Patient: sex M, age 74
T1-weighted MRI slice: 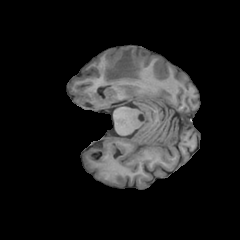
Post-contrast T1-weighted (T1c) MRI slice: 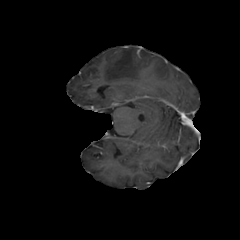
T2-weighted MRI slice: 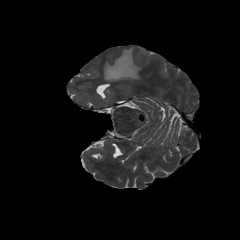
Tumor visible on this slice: yes
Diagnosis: Glioblastoma, IDH-wildtype
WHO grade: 4